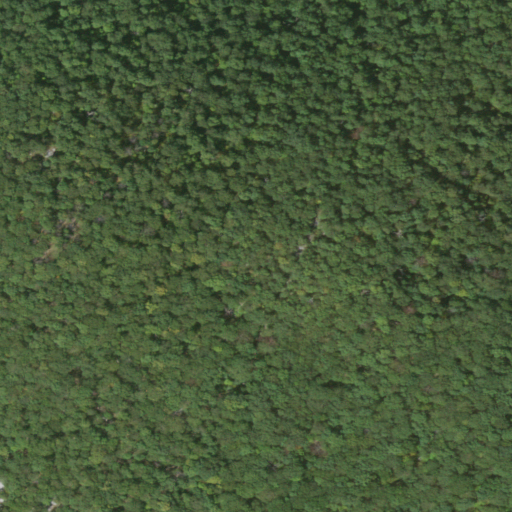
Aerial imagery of mountain in New York named Whitehorse Mountain containing only deciduous forest